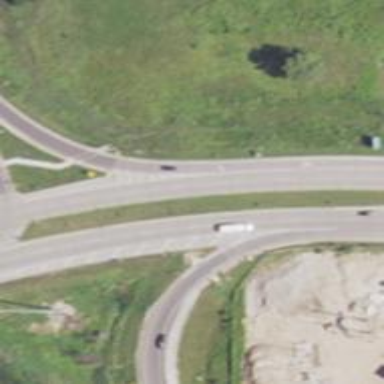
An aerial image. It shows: Primary highway with asphalt surface. It is dual carriageway.